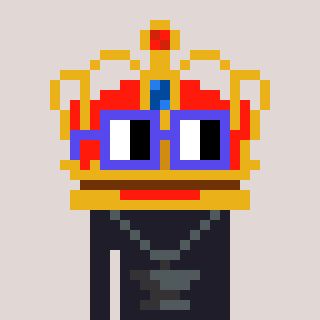
a pixel art character with square blue glasses, a crown-shaped head and a grayscale-colored body on a warm background